Lunar surface albedo tile
Center latitude: 36.666
Center longitude: 23.626
Resolution (meters per pixel, mean): 136.28
Tile area (km^2): 18726.17
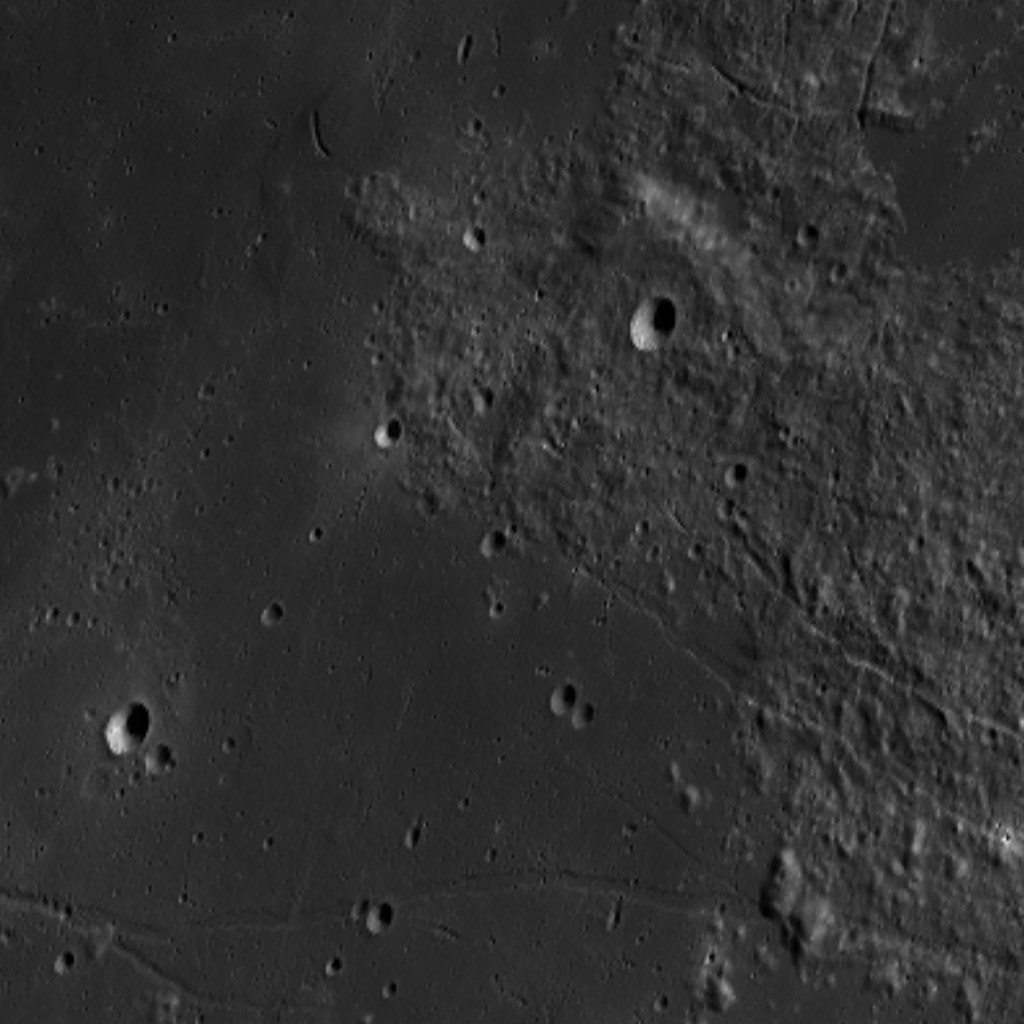